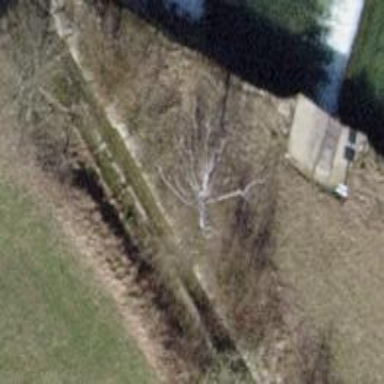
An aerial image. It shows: Hedge acting as barrier.